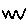
Label: zigzag